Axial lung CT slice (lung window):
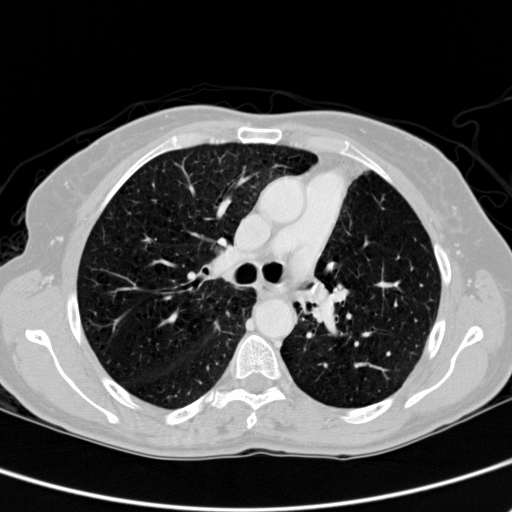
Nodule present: no